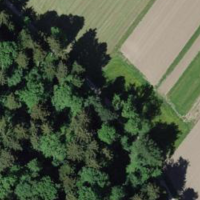
EUNIS habitat code: 52
Species observed at this site:
Arum maculatum